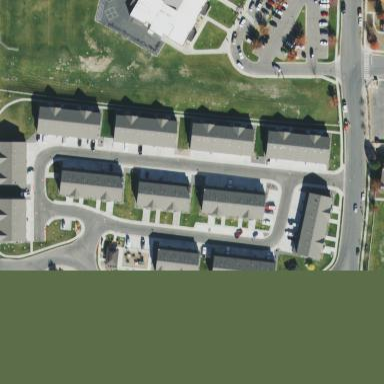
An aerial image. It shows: Residential area consisting of townhomes.